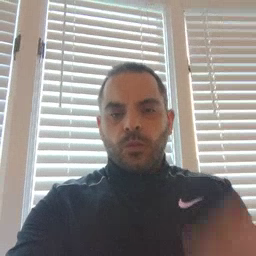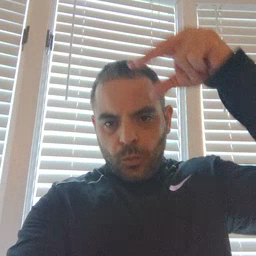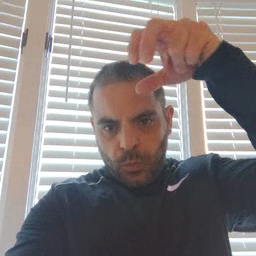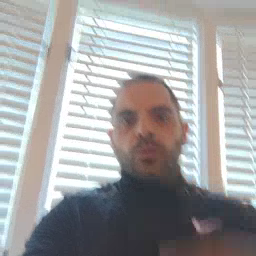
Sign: helicopter